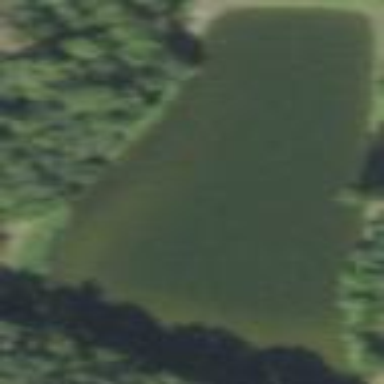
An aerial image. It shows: Pond with natural water.